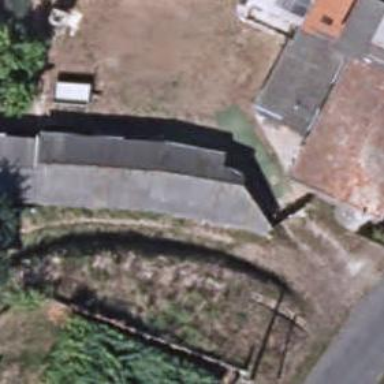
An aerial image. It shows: Shed.